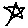
Label: star